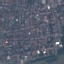
Label: Residential